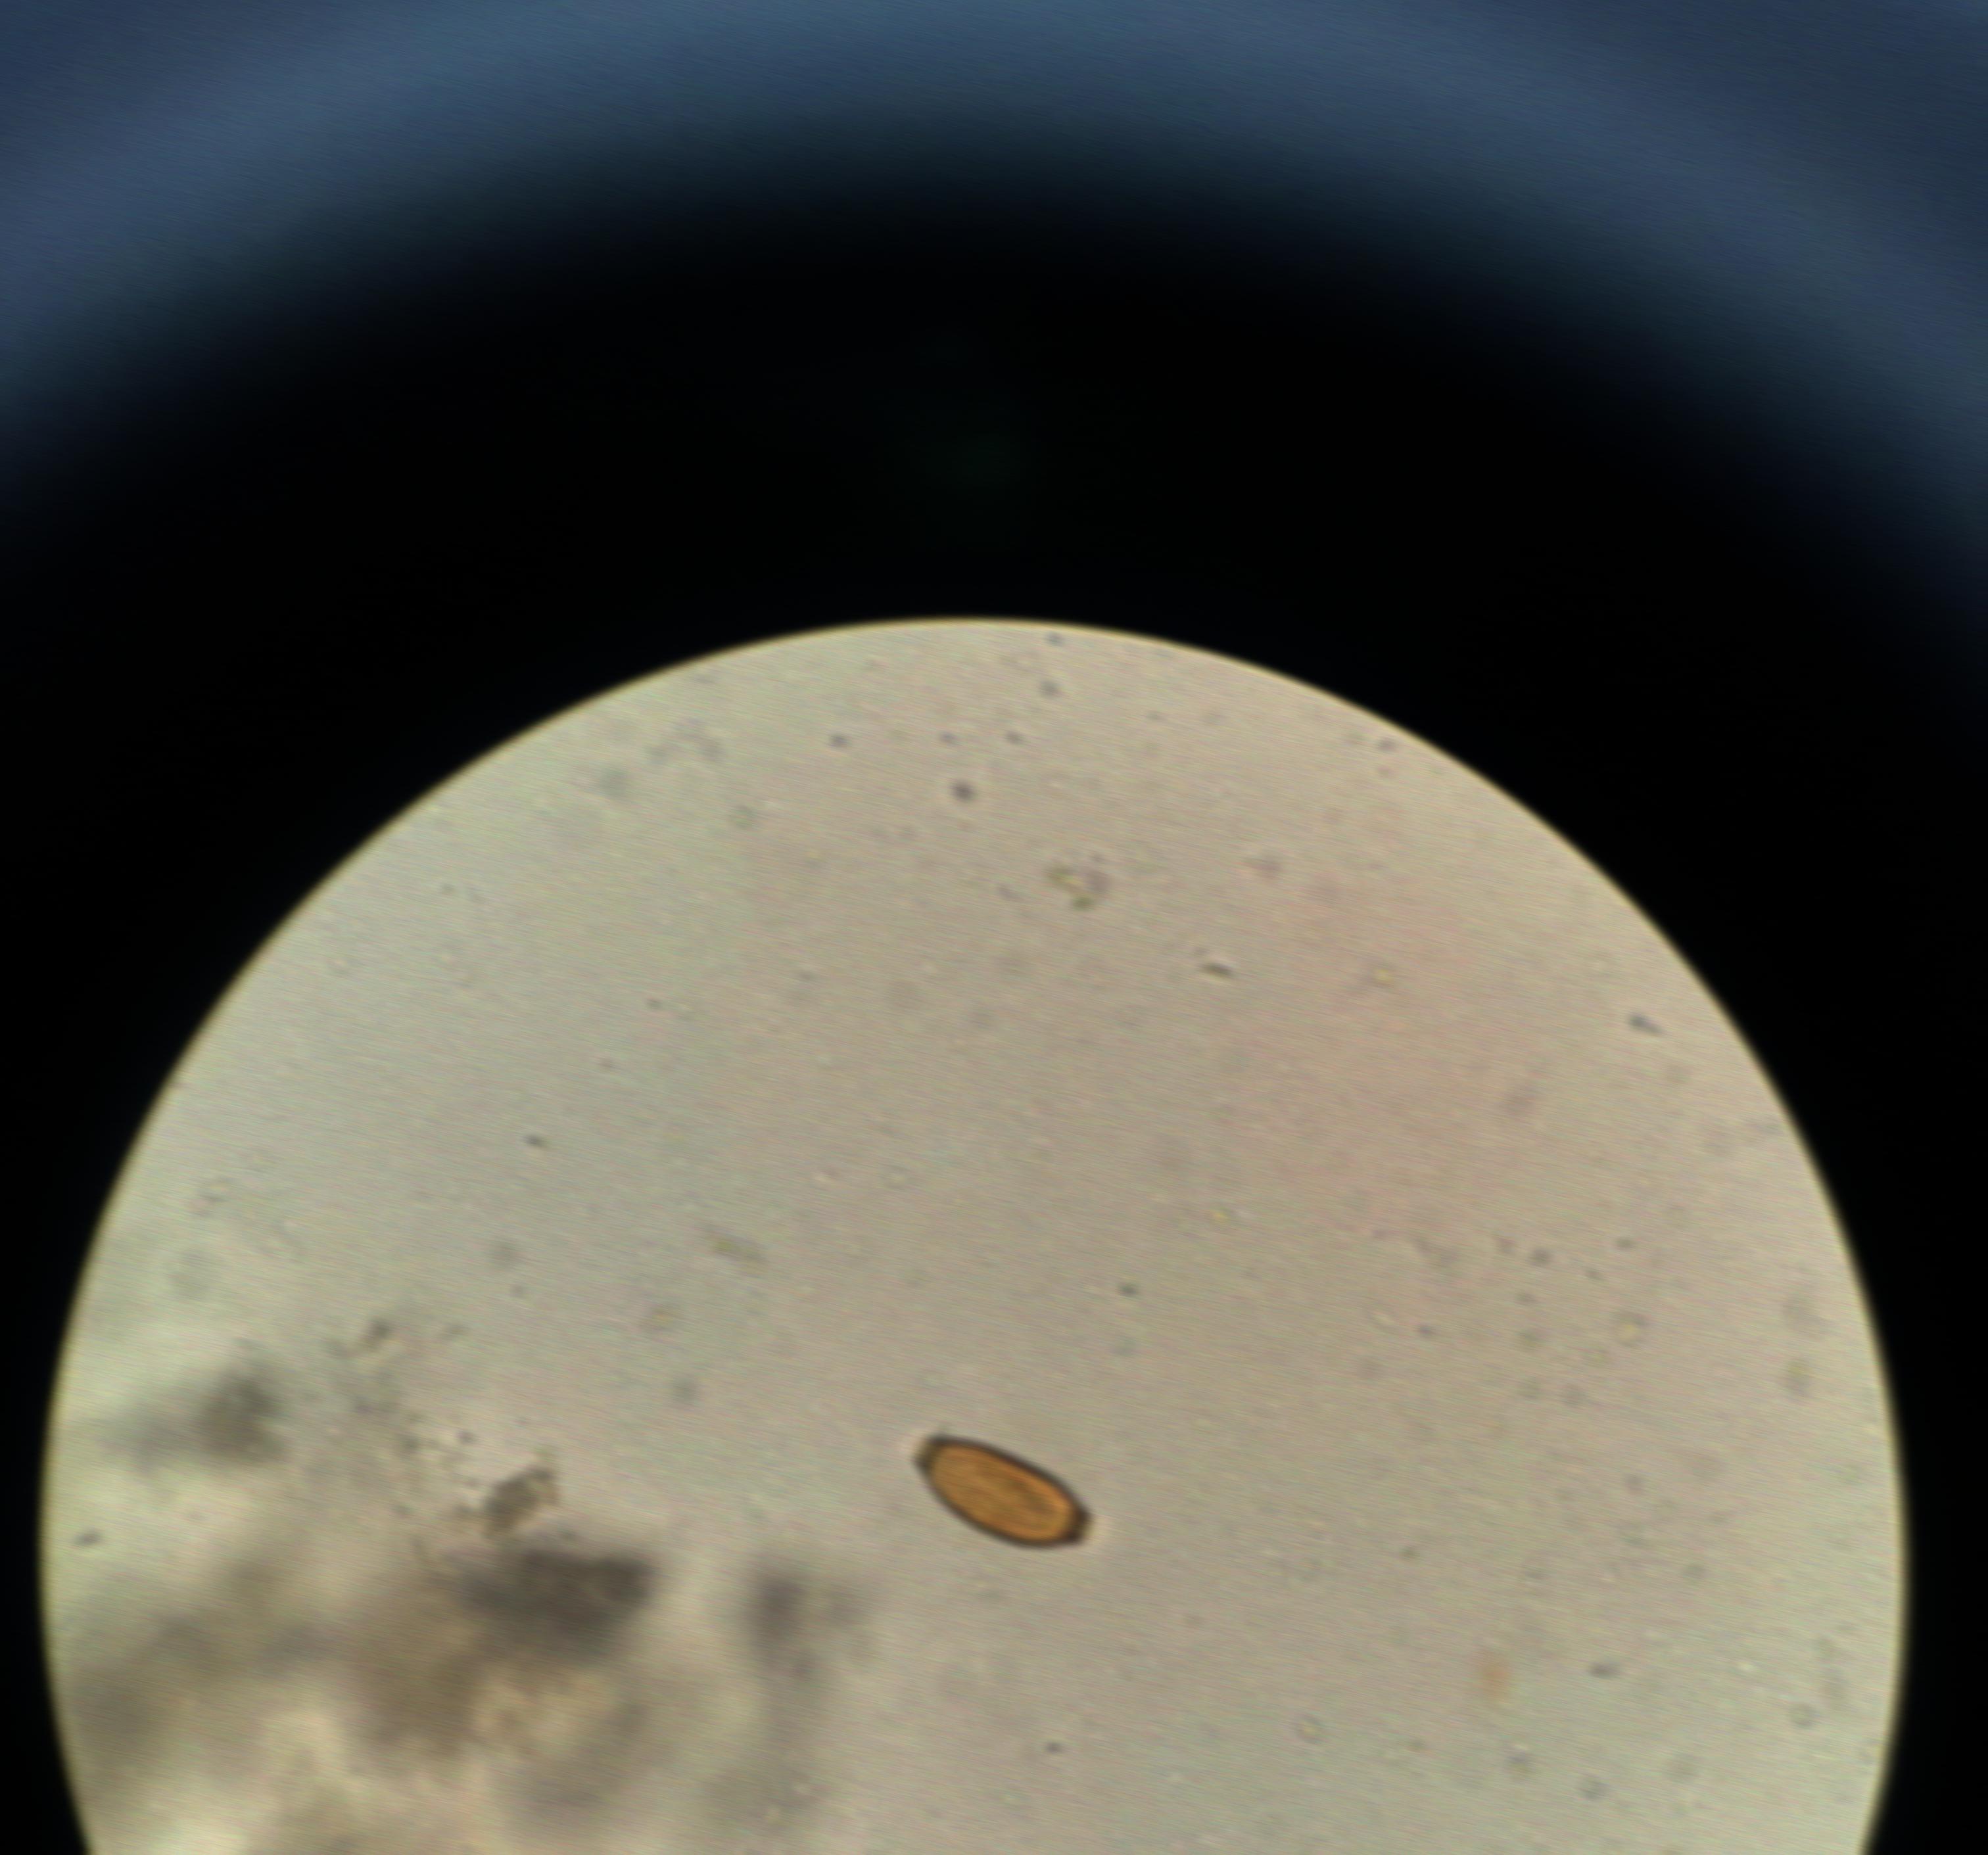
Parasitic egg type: Trichuris trichiura